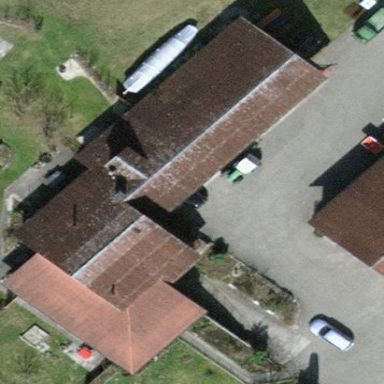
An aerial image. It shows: Gabled roof on farm auxiliary building.